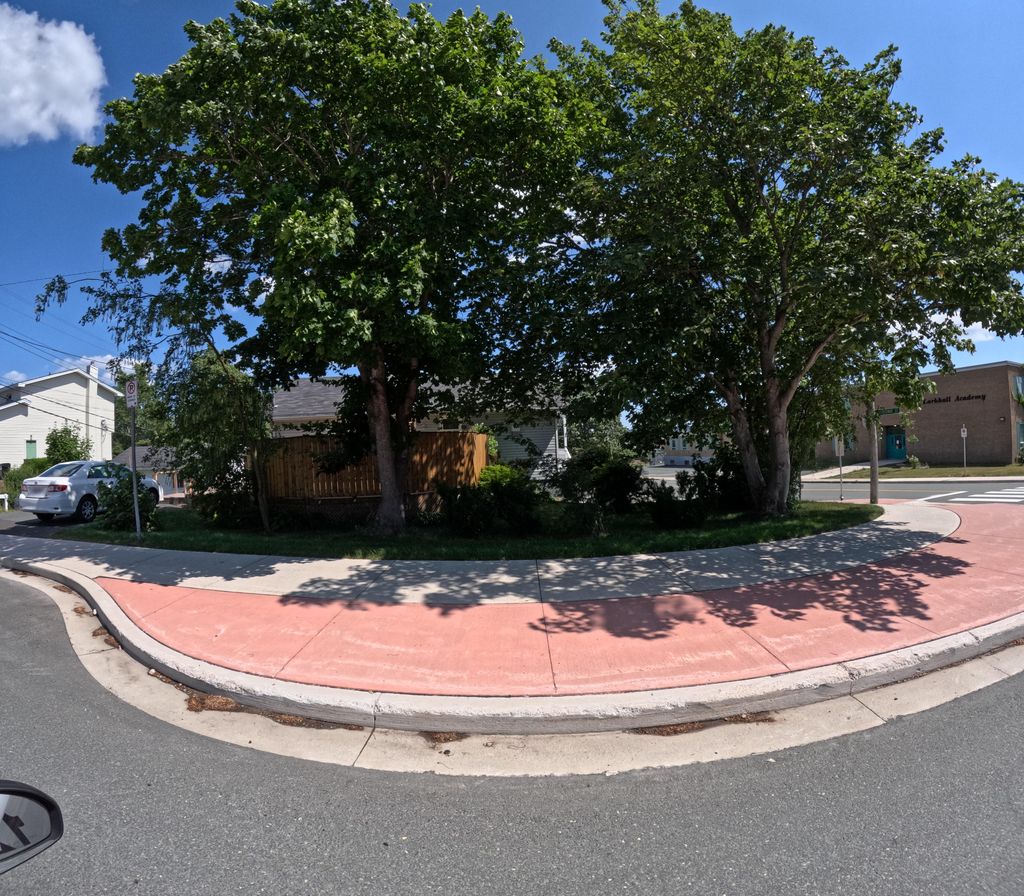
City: st_johns